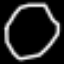
Label: octagon